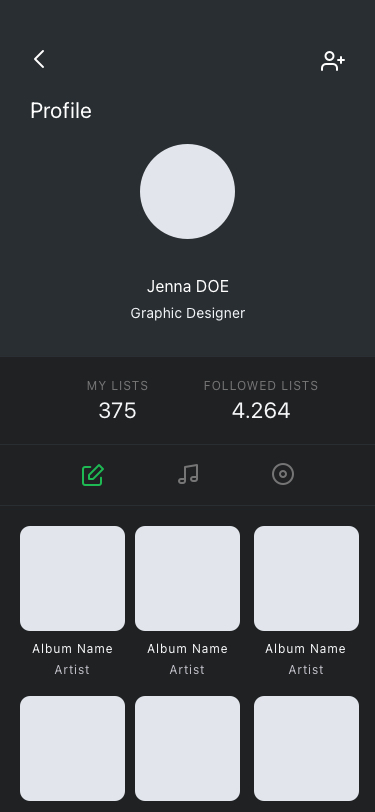
Text in this UI design:
Album Name
Album Name
Album Name
Album Name
Artist
Album Name
Artist
Album Name
Artist
4.264
FOLLOWED LISTS
375
MY LISTS
Graphic Designer
Jenna DOE
Profile